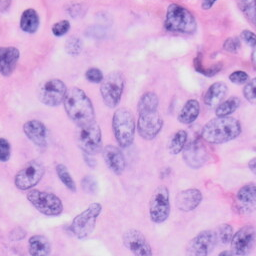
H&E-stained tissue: Skin